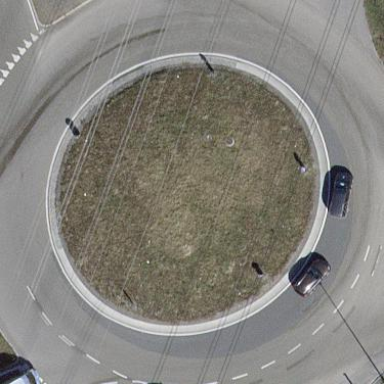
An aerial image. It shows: Primary highway with asphalt surface leading to roundabout.